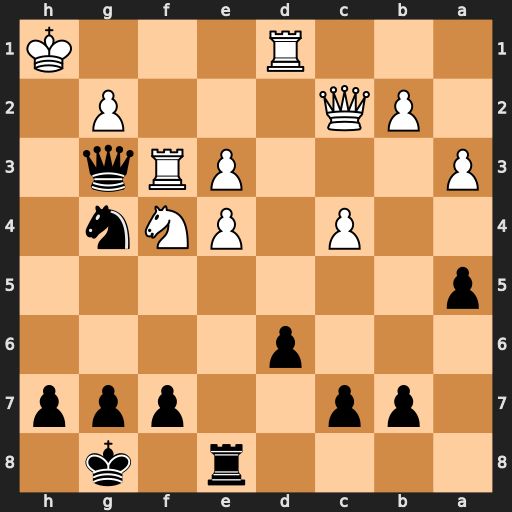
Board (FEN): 4r1k1/1pp2ppp/3p4/p7/2P1PNn1/P3PRq1/1PQ3P1/3R3K
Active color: b
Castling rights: -
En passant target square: -
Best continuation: Qh2#